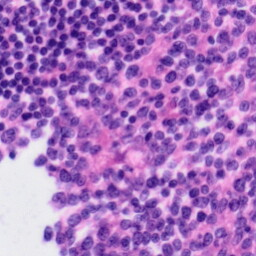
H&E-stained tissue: Tonsil